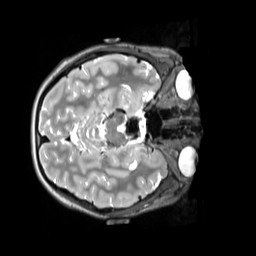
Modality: T2w
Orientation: axial
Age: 12
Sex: female
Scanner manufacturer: siemens
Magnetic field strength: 3 T
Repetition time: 3.2 s
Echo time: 0.408 s